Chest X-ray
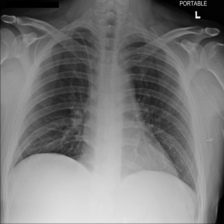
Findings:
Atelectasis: negative
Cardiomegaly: negative
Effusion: negative
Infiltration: positive
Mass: negative
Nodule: negative
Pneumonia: negative
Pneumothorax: negative
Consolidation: negative
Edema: negative
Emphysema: negative
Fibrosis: negative
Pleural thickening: negative
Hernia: negative